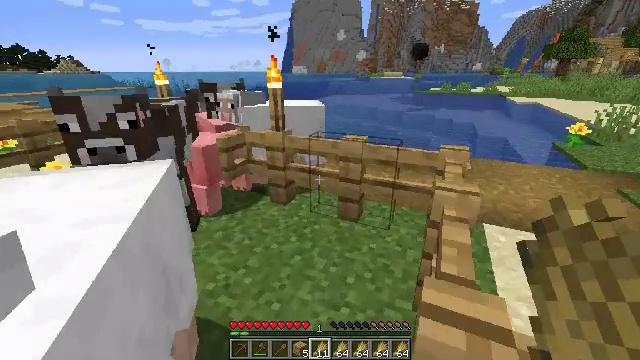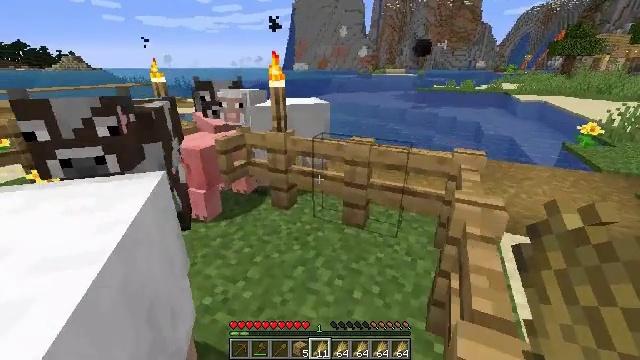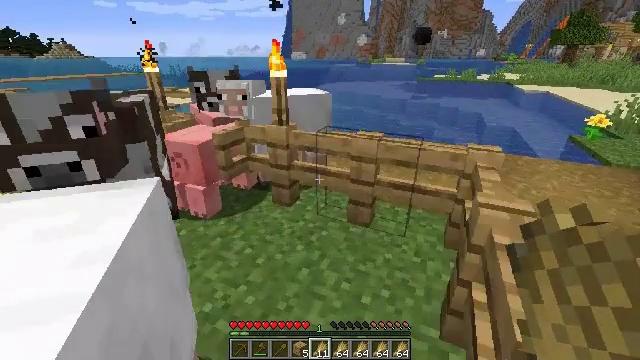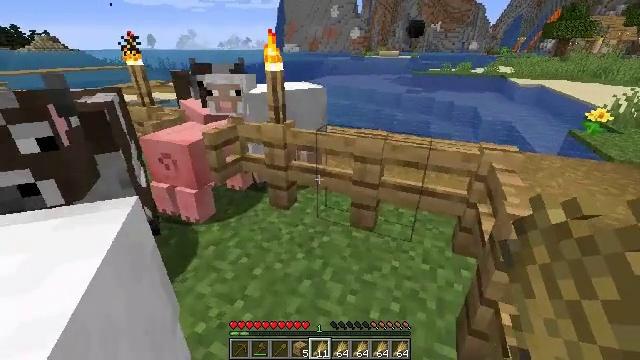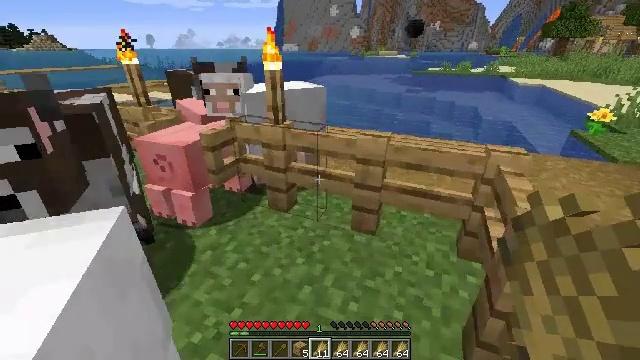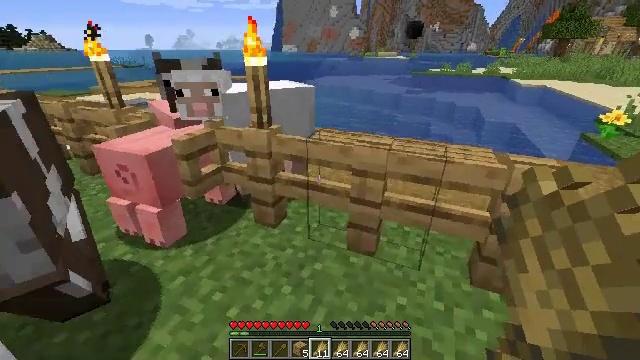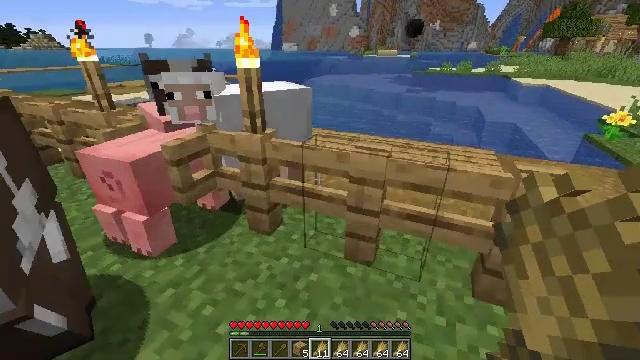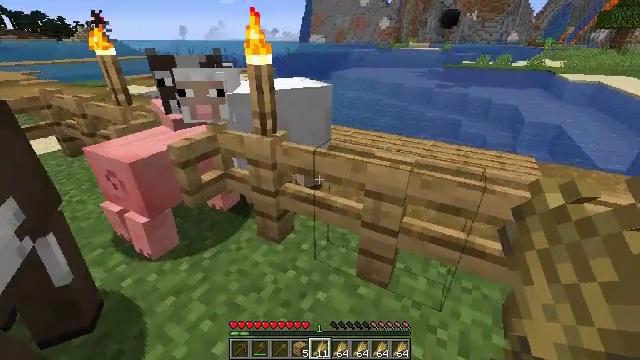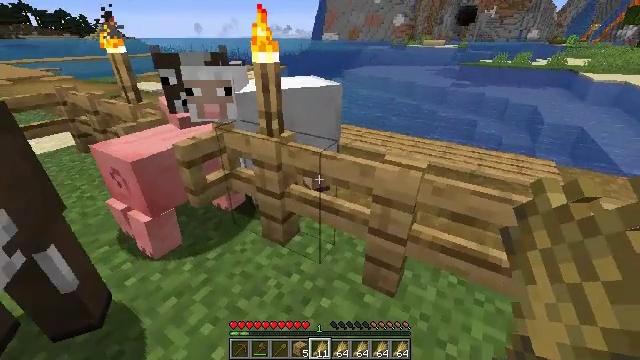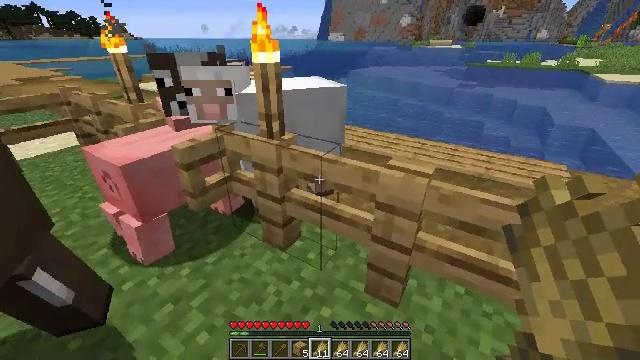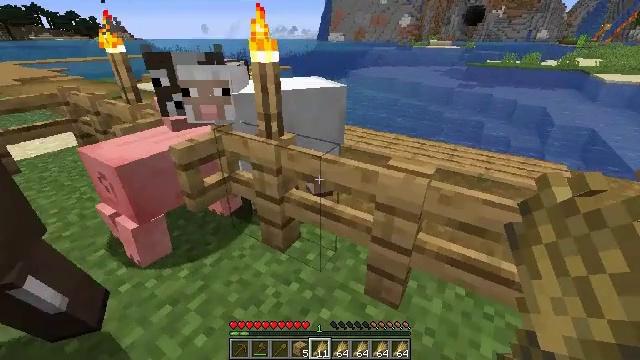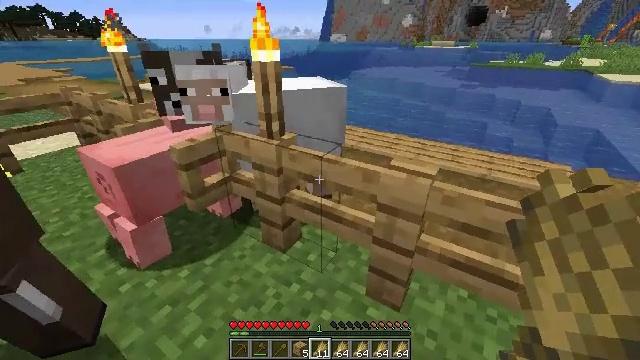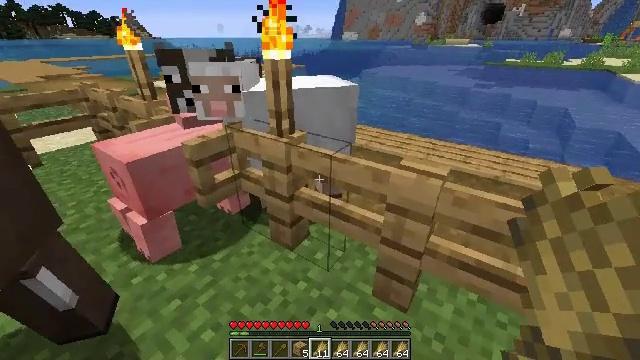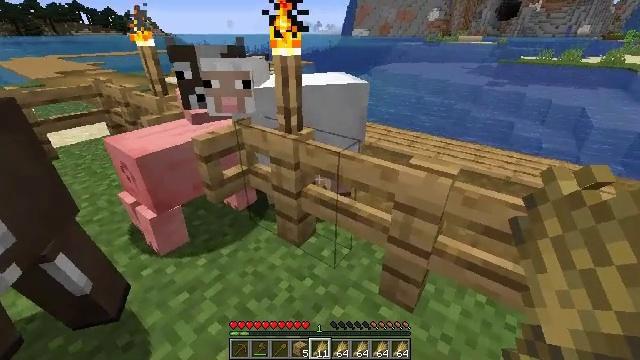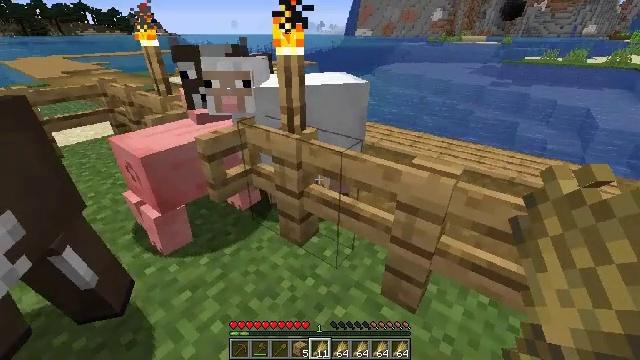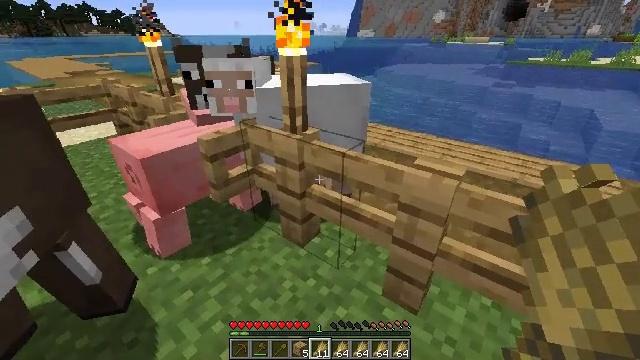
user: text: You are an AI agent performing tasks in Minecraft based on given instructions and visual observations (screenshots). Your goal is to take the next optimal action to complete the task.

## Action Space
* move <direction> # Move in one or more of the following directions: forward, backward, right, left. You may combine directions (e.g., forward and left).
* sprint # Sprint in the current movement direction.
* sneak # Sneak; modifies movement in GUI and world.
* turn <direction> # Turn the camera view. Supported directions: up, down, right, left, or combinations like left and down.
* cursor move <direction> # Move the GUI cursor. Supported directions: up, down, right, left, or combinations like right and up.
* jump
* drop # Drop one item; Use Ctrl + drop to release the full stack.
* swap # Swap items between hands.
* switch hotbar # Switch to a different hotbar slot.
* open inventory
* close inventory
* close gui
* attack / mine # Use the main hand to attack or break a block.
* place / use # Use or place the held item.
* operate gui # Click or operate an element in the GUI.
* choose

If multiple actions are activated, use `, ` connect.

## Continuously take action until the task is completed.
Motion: motion action
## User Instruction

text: Gather the oak fence pieces.
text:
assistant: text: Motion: move forward and move left
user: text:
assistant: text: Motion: move forward and move left, turn down
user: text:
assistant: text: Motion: move forward, turn right and down
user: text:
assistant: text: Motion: move forward
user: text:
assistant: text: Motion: move forward
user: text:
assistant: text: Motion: move forward
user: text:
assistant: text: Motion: turn left and down
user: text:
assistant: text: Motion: turn left
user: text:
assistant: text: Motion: turn left
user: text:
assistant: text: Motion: no_op
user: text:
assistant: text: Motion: no_op
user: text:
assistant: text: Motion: turn left
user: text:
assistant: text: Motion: turn left
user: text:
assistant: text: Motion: no_op
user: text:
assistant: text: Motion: no_op
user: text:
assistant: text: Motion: no_op
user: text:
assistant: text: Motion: no_op
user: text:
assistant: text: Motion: no_op
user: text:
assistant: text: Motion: no_op
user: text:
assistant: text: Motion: no_op
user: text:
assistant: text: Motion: no_op
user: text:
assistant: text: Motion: no_op
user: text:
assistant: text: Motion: no_op
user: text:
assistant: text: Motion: no_op
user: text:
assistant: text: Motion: turn right
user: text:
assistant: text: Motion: turn right
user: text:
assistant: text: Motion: switch to hotbar 2
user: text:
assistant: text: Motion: switch to hotbar 2
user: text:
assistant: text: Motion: attack / mine, switch to hotbar 2
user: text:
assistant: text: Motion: attack / mine